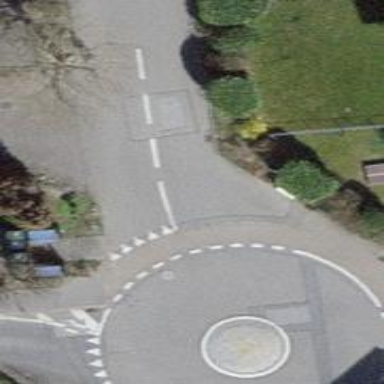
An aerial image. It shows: Road with "give way" sign.